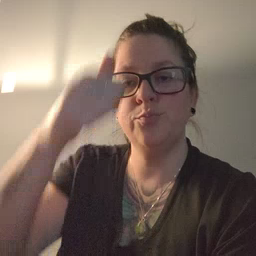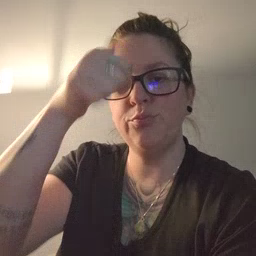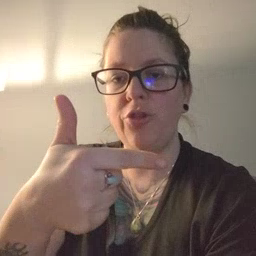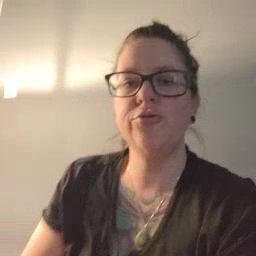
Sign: brother